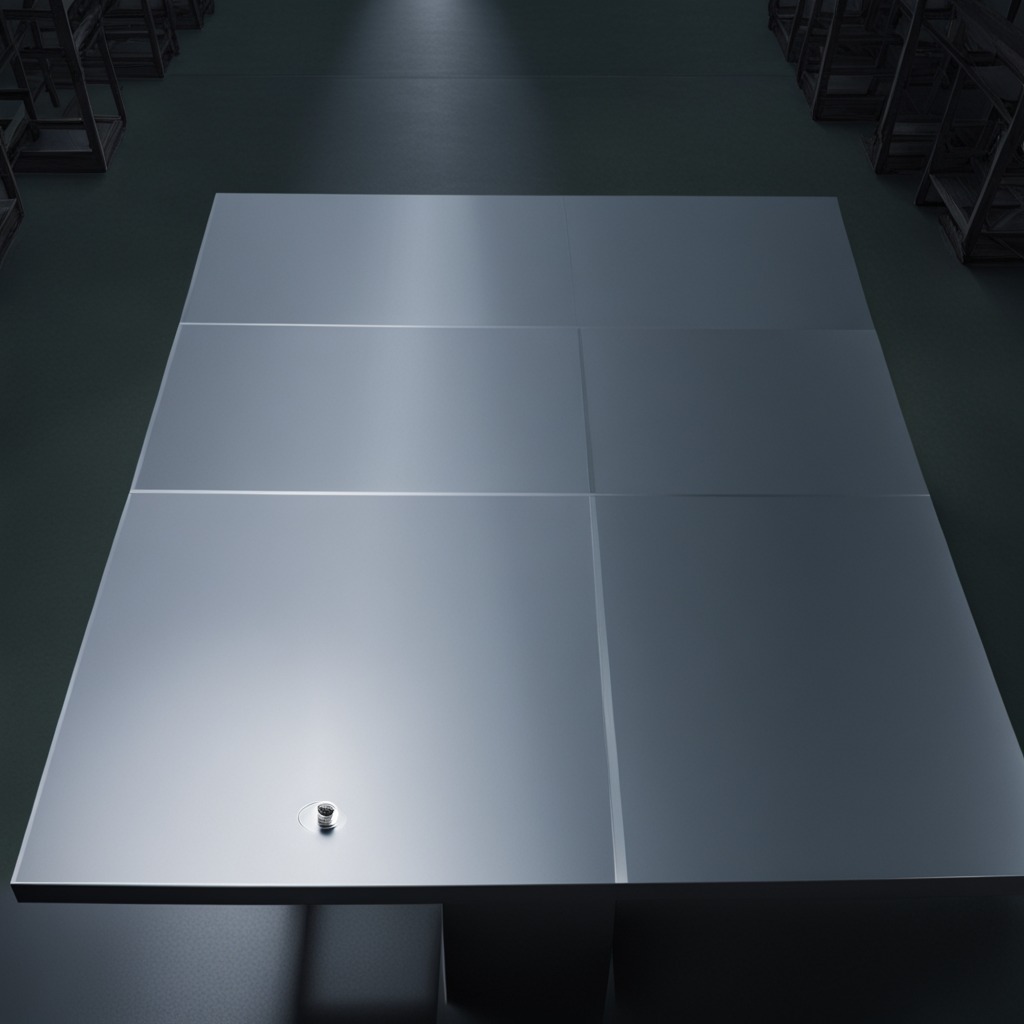
A metal nut is lying on the tabletop.